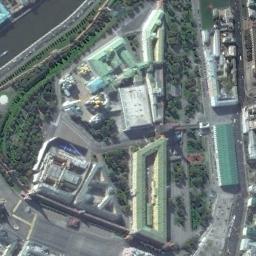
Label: palace